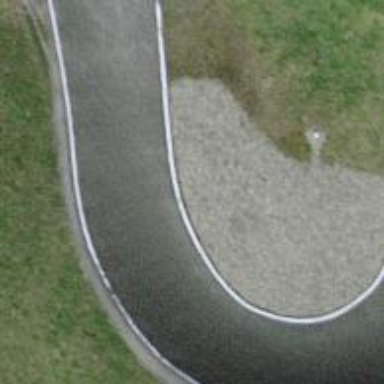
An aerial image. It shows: Cycling track within leisure land area.